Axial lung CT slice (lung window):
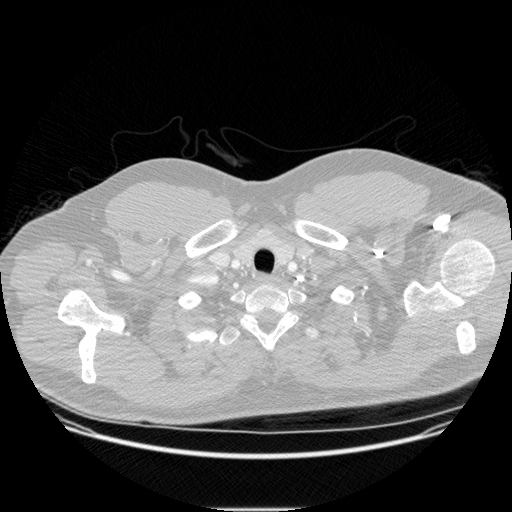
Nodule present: no